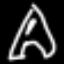
Label: The Eiffel Tower